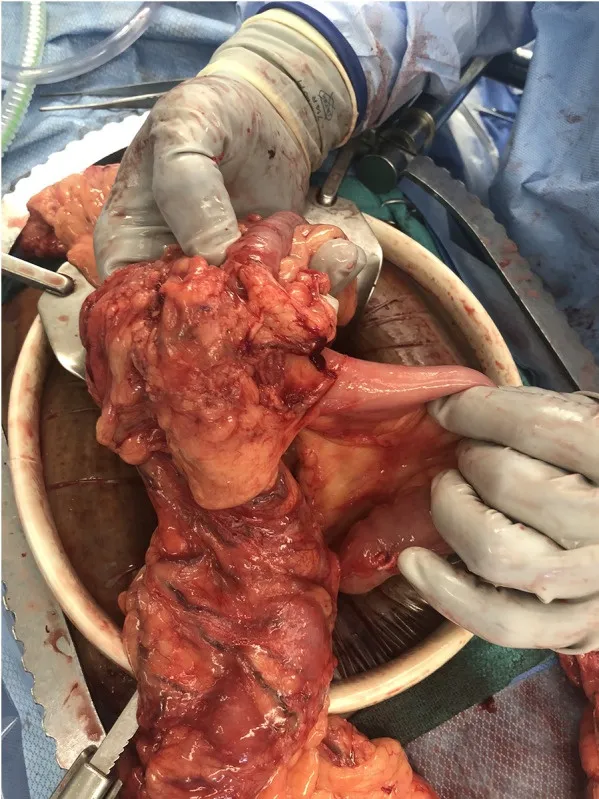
Closer view of mass at junction of bypassed small bowel and transverse colon.
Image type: medical_photograph (other_medical_photograph)